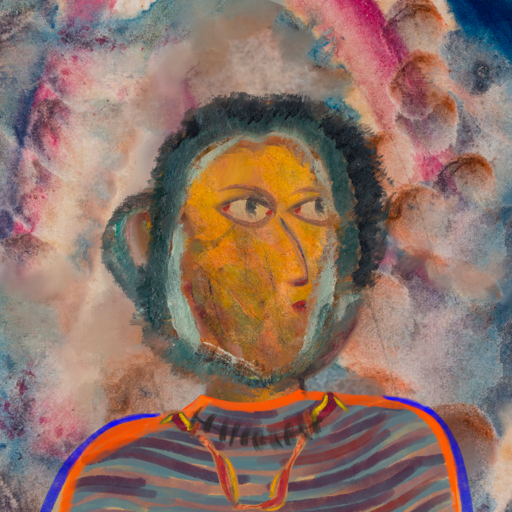
Background: Rupkatha, Head And Neck Side: Gypsy_Mother, Face Side: GypsyMother, Bust: Experience, Hair Side: Boggyland, Head Accessory: Blank, Second Necklace: Gypsy_Mother_1, Necklace: In_The_Sun, Baby: Blank